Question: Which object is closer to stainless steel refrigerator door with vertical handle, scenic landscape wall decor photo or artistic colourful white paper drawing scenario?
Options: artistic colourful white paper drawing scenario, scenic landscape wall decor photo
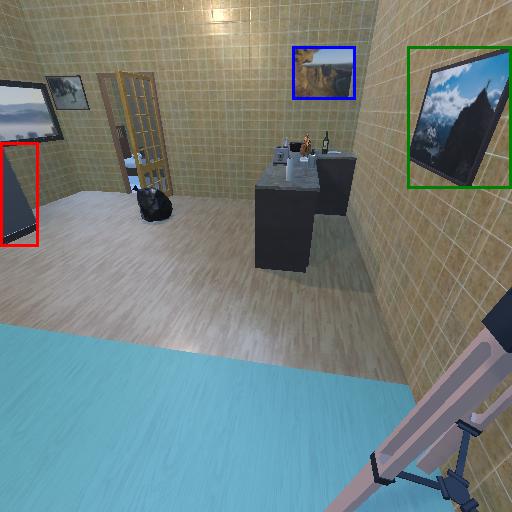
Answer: artistic colourful white paper drawing scenario